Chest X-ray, PA view. Patient: 76 years old, sex F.
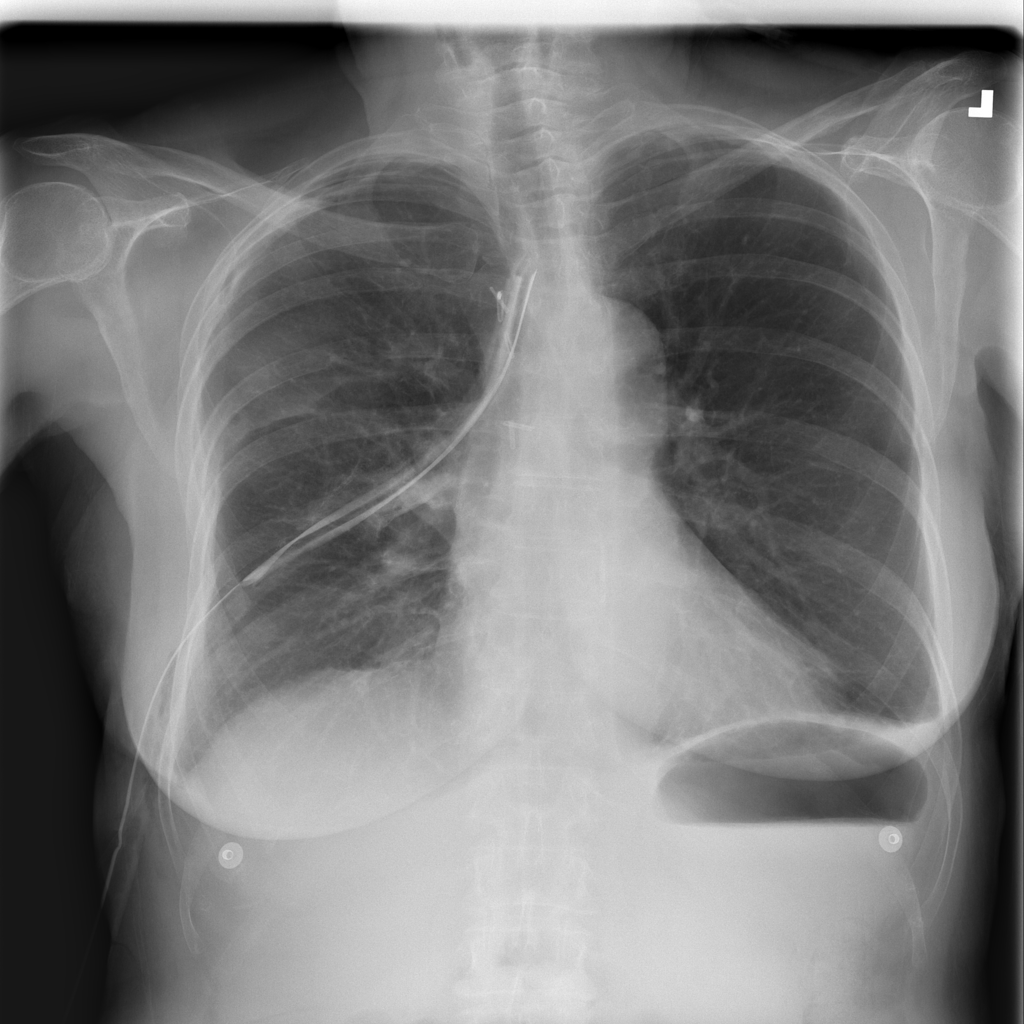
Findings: No Finding